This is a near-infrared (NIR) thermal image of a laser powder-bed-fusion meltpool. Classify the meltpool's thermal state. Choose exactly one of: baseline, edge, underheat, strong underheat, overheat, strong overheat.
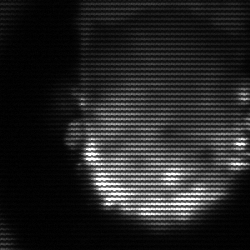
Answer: baseline